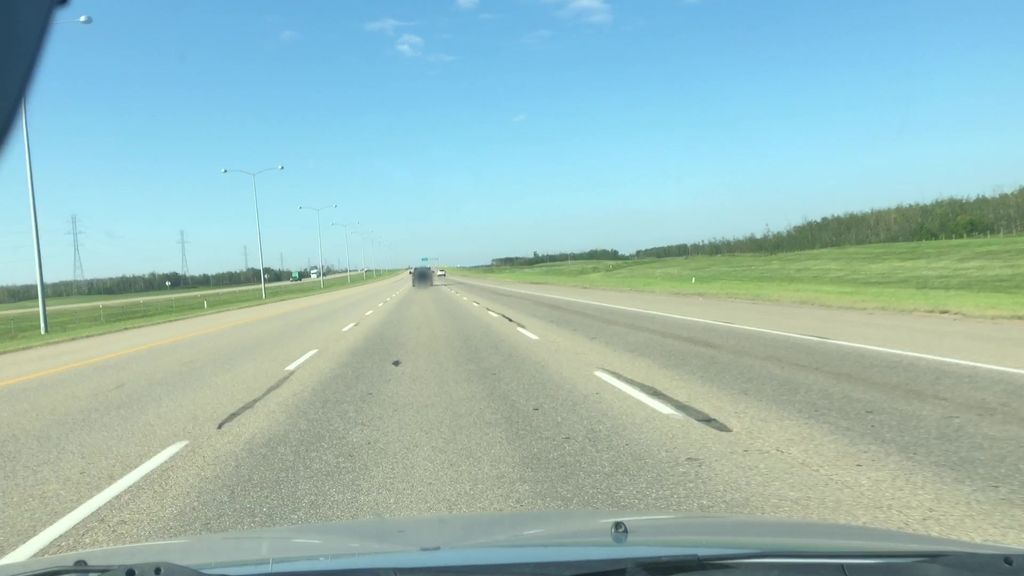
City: edmonton